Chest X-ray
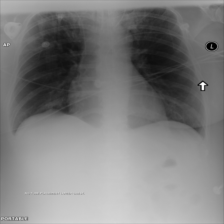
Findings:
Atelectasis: negative
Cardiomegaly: negative
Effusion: negative
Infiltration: negative
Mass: negative
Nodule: negative
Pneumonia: negative
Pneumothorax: negative
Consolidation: negative
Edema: negative
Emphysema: negative
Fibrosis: negative
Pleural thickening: negative
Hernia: negative